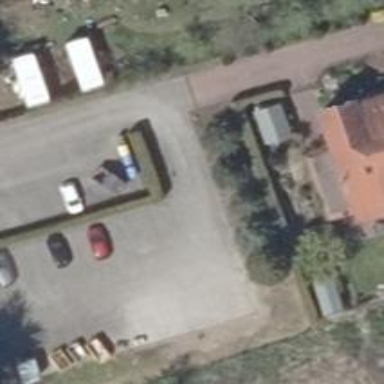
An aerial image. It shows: Parking aisle designated as service road.